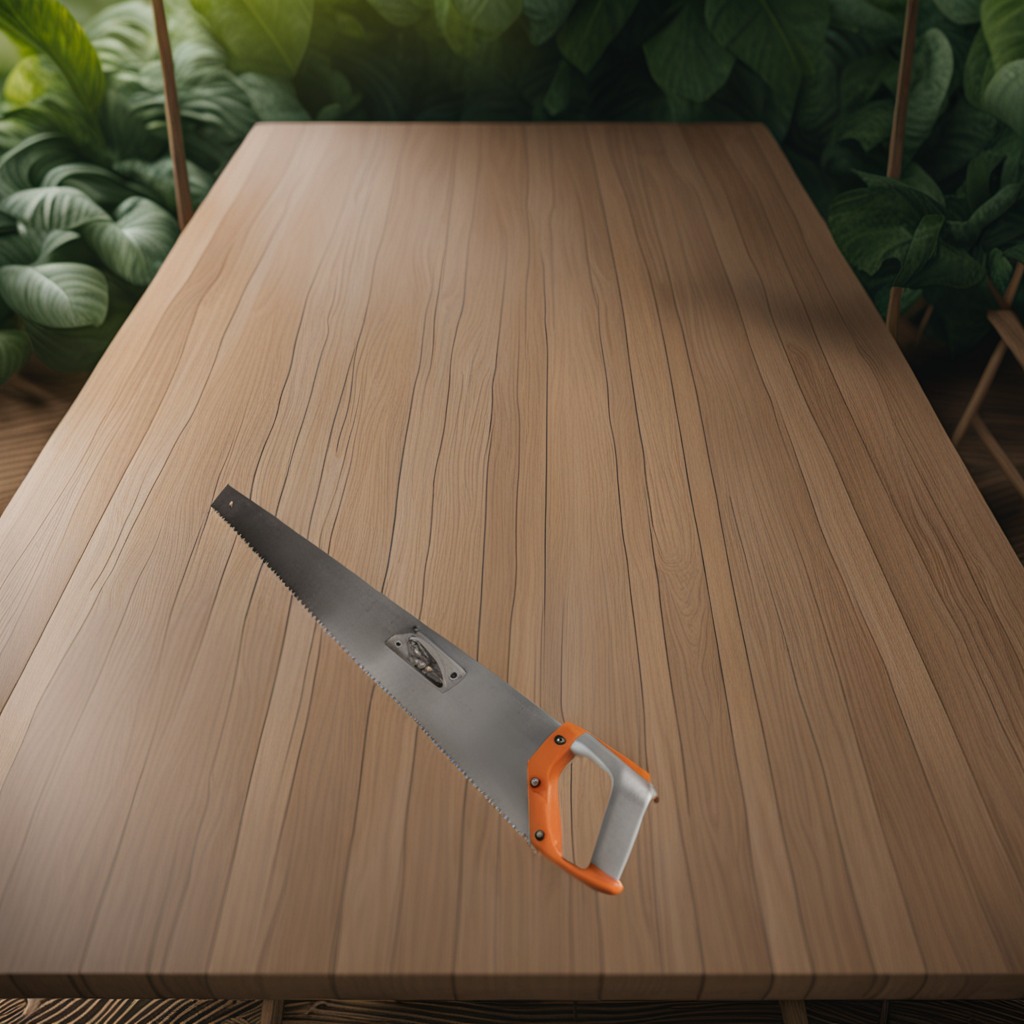
A metal saw is lying on a wooden table inside a jungle field workshop tent humid ambient light worn but